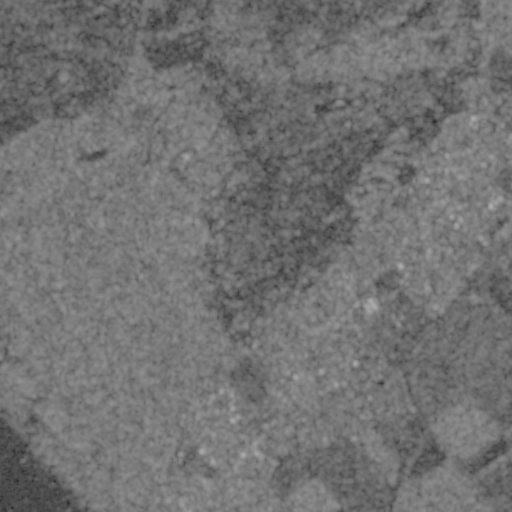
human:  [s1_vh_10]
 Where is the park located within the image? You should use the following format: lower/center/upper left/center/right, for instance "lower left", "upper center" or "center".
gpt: The park is located in the right of the image.
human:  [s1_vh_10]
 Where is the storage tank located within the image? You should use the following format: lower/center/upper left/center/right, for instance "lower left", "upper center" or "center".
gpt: The storage tank is located in the upper center of the image.
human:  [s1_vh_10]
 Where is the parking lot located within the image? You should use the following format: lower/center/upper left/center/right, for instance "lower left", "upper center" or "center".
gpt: There is no parking lot in the image.

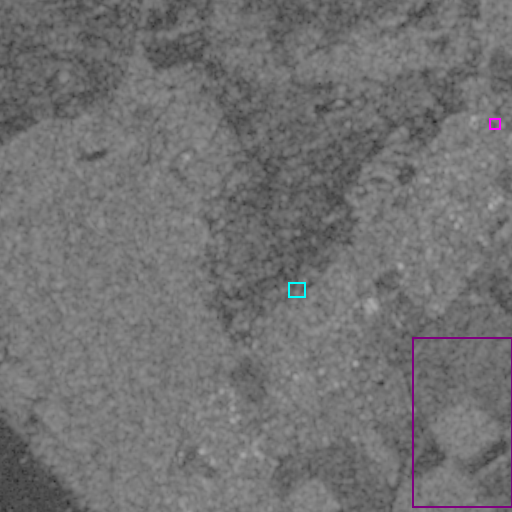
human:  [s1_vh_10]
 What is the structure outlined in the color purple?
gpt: The structure outlined in purple is a crop field.
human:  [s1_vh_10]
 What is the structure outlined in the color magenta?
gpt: The structure outlined in magenta is a park.
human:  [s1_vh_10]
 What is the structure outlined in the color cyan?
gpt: The structure outlined in cyan is a parking lot.
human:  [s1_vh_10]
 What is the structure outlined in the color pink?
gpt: There is no pink outline.